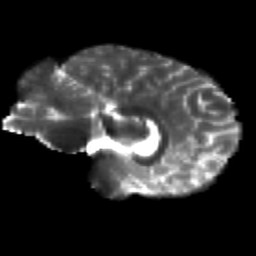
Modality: T2w
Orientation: sagittal
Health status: healthy
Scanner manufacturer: siemens
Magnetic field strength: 3 T
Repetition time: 12 s
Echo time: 0.092 s